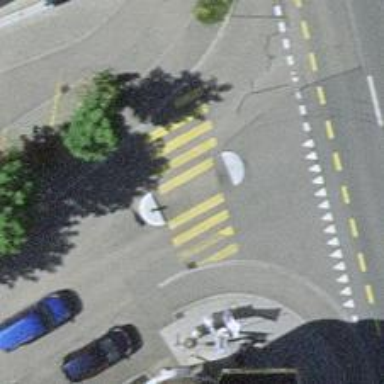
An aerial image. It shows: Uncontrolled zebra crossing with central island. The crossing is marked with zebra stripes.